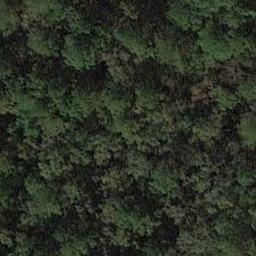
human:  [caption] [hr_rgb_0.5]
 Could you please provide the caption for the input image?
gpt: Many green trees are in a forest .

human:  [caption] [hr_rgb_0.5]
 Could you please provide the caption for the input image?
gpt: The forest has a lot of dense yellow trees and green trees .

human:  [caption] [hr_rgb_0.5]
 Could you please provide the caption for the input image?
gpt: This is a dense forest .

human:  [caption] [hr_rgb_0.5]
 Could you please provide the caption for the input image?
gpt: The forest is full of green trees .

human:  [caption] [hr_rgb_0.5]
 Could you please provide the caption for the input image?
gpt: A dense forest with many green trees and some brown trees .